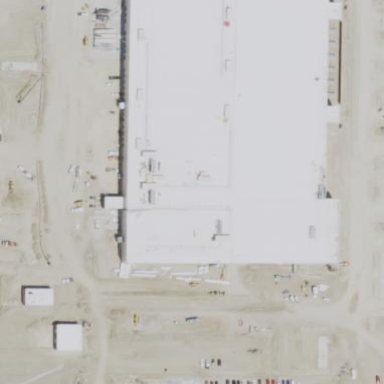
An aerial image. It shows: Warehouse.